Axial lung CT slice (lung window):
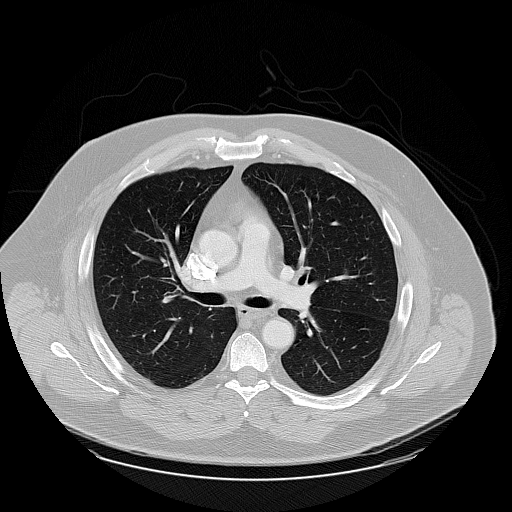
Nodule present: no